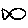
Label: fish